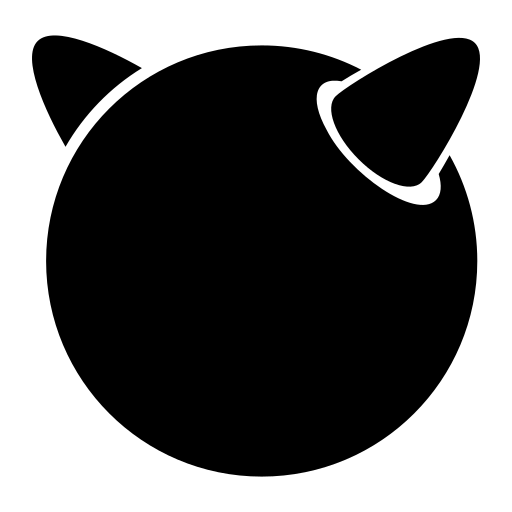
Tags: icon, FontAwesome, fa-icon, brand, freebsd